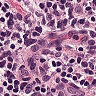
Metastatic tissue present: no